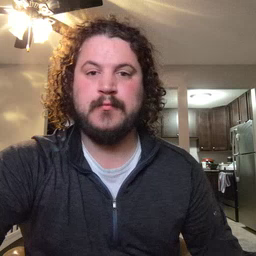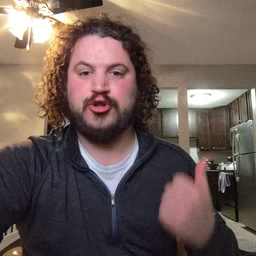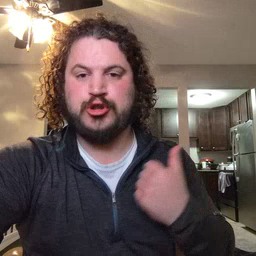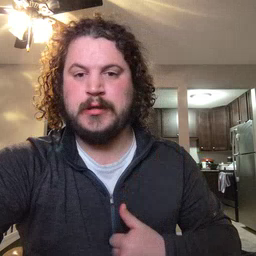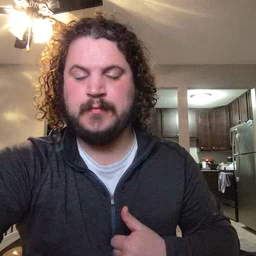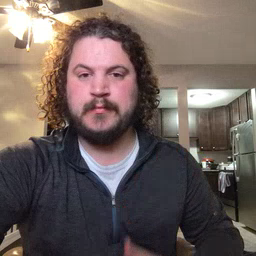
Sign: jacket